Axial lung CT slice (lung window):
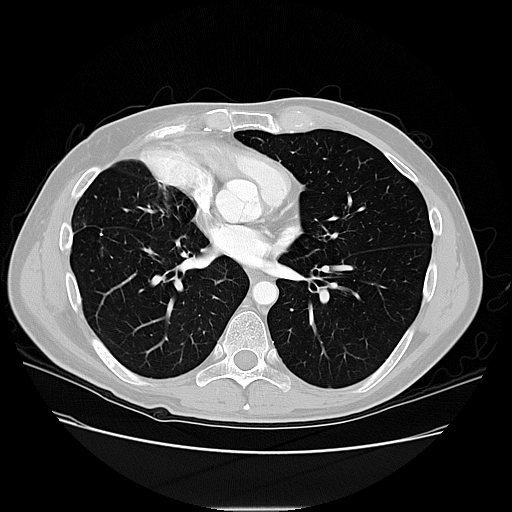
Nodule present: no